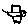
Label: bird